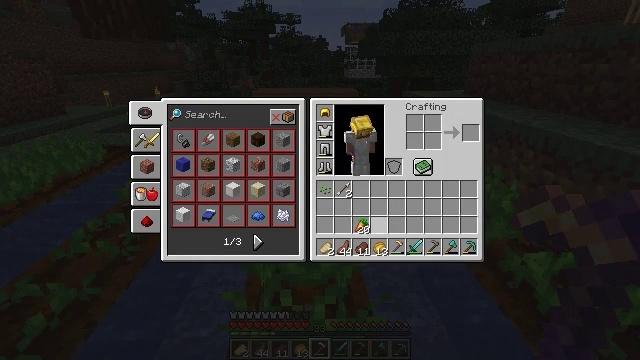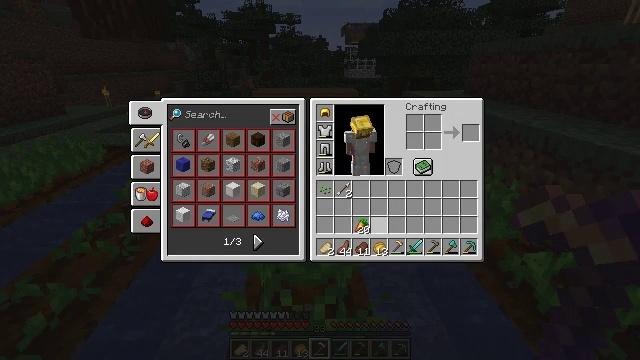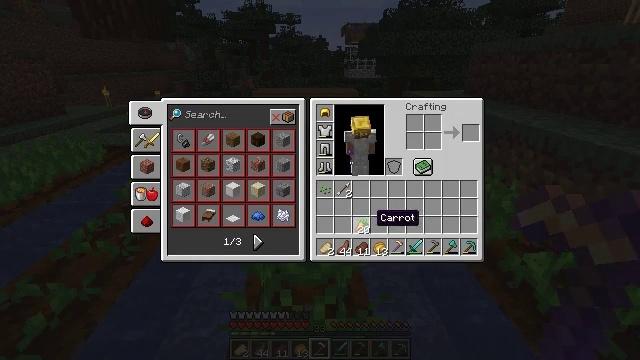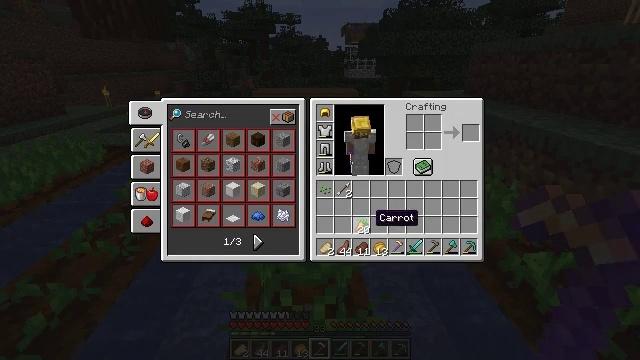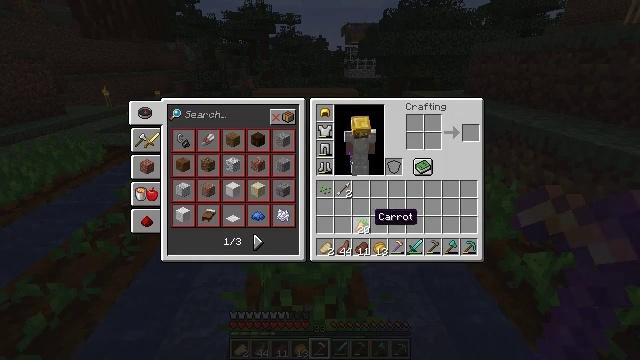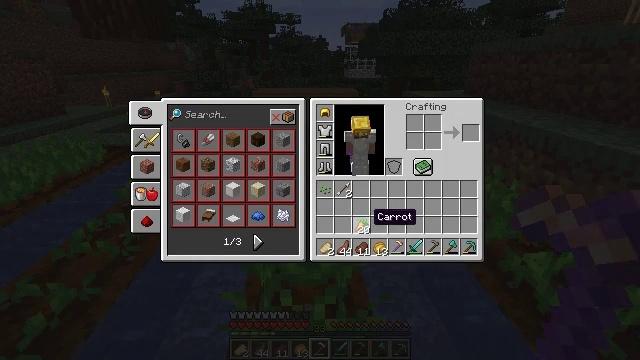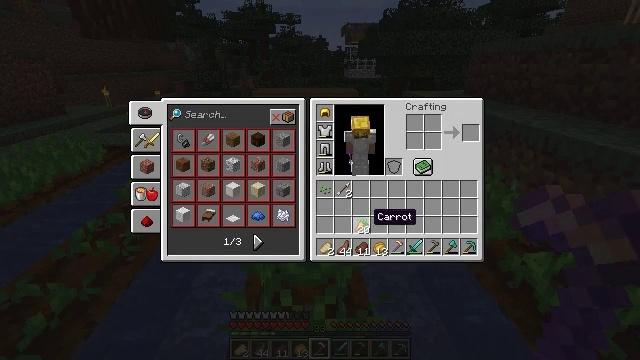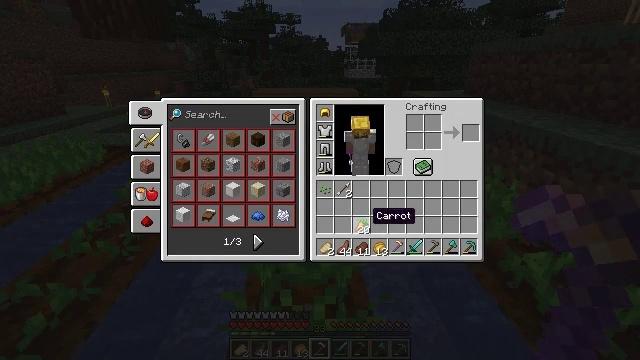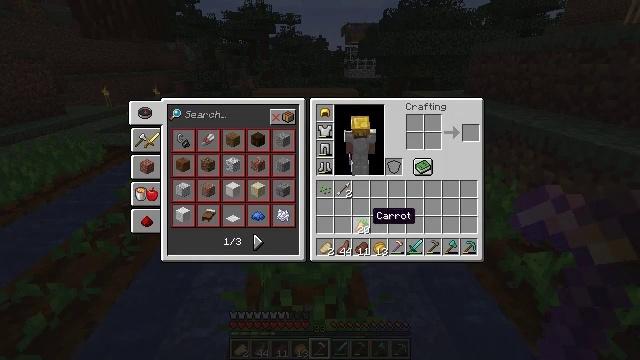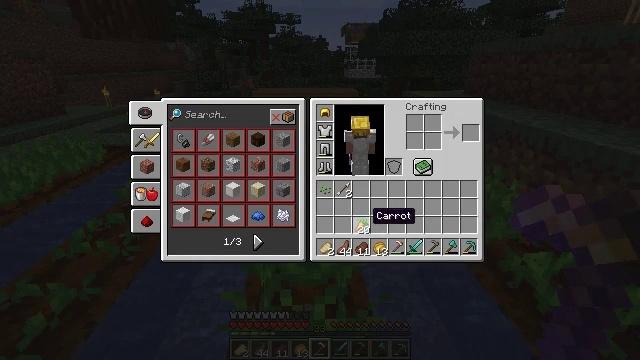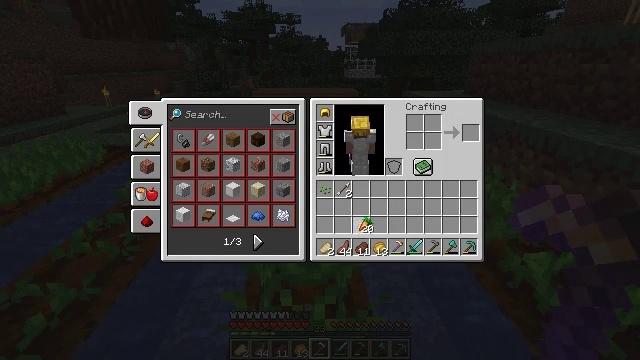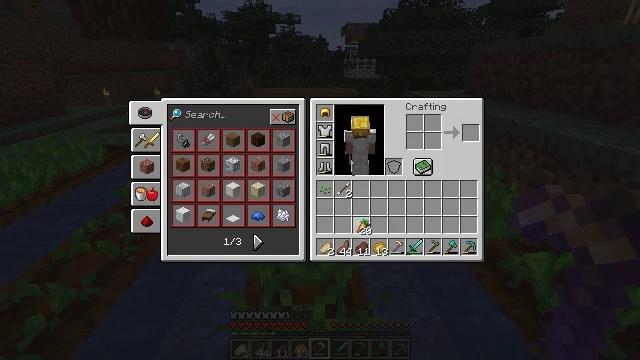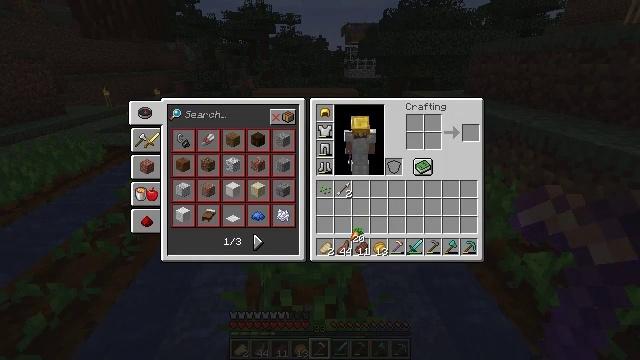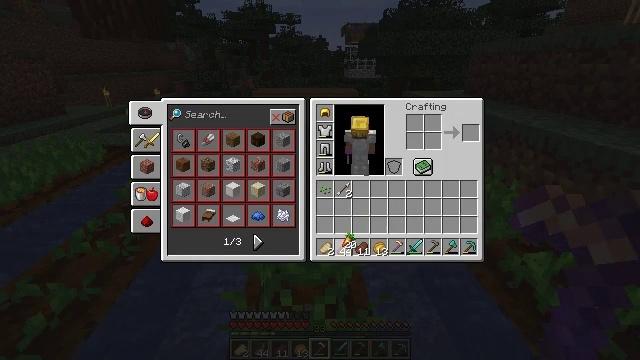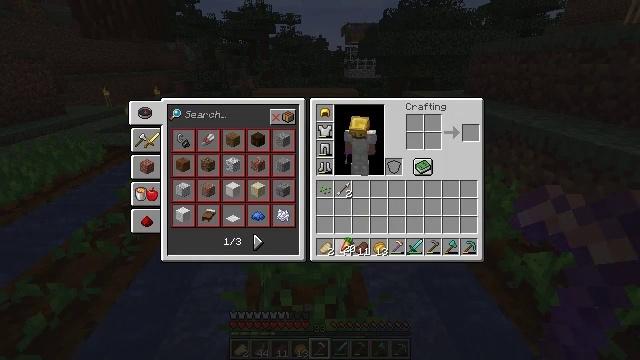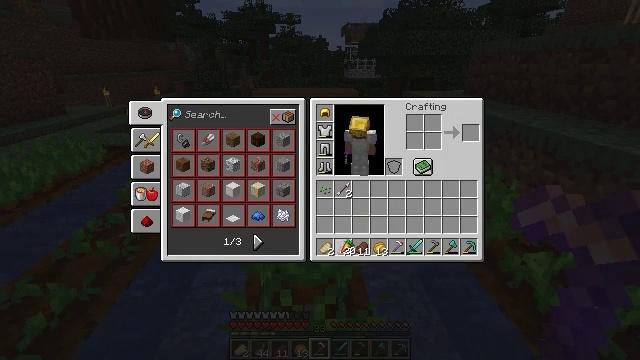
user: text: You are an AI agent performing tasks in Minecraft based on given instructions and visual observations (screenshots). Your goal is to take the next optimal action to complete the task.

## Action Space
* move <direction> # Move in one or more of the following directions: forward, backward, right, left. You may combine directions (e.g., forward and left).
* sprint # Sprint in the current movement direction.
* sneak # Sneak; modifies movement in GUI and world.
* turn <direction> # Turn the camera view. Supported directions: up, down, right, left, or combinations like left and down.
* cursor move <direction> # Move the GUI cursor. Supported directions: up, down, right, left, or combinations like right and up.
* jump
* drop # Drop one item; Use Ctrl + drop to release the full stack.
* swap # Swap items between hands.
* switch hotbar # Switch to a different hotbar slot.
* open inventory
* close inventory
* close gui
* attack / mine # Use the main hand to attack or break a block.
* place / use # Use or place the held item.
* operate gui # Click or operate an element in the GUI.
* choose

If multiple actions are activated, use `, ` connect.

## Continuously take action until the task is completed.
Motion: motion action
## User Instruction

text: Collect carrots by breaking the crop.
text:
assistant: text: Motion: turn left
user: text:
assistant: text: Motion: no_op
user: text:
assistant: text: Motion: no_op
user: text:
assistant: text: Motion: no_op
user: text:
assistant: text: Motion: no_op
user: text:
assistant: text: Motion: no_op
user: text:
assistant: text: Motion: no_op
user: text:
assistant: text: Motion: no_op
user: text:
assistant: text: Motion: no_op
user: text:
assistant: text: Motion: attack / mine
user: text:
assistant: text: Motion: attack / mine
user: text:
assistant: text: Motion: turn left and down
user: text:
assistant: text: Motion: turn left
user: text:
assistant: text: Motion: no_op
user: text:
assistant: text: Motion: no_op
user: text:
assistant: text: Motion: no_op
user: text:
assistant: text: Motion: no_op
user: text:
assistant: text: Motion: no_op
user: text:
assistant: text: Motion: turn left
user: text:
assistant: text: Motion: no_op
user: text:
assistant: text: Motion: no_op
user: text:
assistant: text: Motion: no_op
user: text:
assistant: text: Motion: no_op
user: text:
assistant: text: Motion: no_op
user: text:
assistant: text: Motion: no_op
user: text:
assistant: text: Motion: no_op
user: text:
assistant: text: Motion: no_op
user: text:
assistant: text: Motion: attack / mine
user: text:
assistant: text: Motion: attack / mine
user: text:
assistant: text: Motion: no_op